Interaction volume radius: 10 \u00c5
Interaction volume height: 10 \u00c5
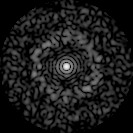
Disorder parameter: 0.8591